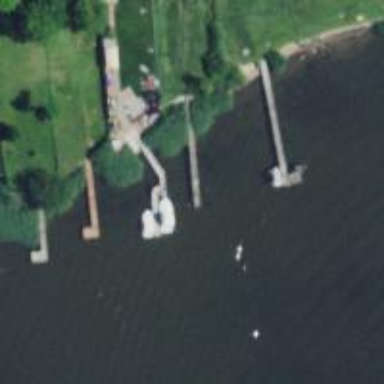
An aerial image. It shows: Man-made pier.